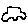
Label: car